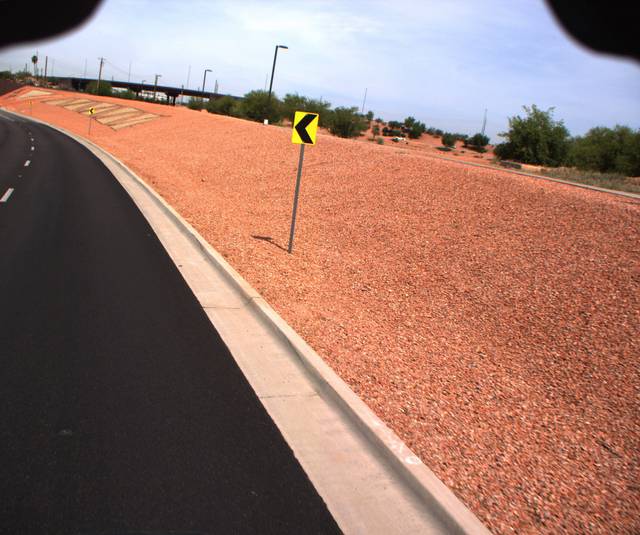
Region: United States
Coordinates: 33.564, -112.215